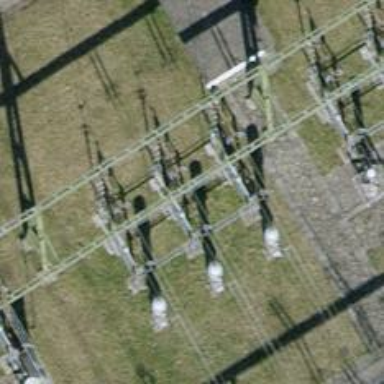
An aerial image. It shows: Insulator used in power systems.